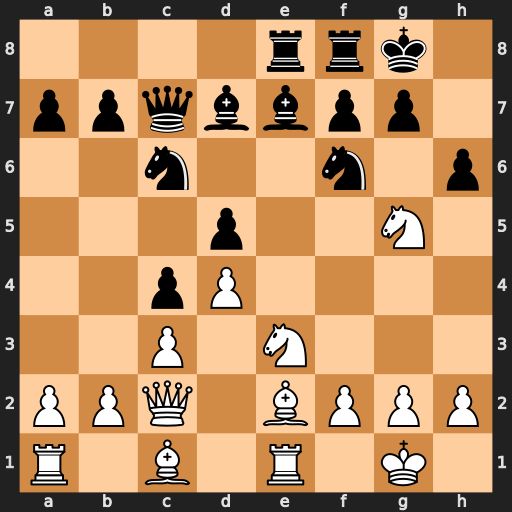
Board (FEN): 4rrk1/ppqbbpp1/2n2n1p/3p2N1/2pP4/2P1N3/PPQ1BPPP/R1B1R1K1
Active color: w
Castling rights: -
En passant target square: -
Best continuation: Nxd5 Qxh2+ Kxh2